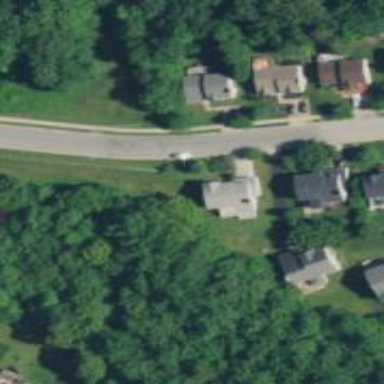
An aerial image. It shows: Residential road with sidewalk on the left side.